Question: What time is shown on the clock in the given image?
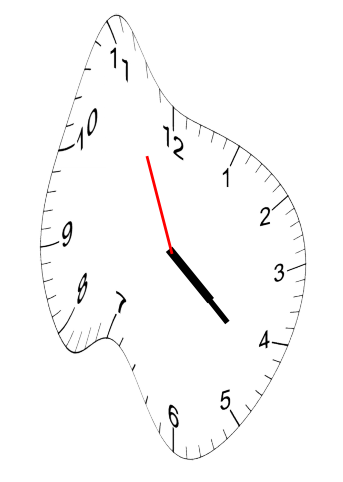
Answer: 04:21:56